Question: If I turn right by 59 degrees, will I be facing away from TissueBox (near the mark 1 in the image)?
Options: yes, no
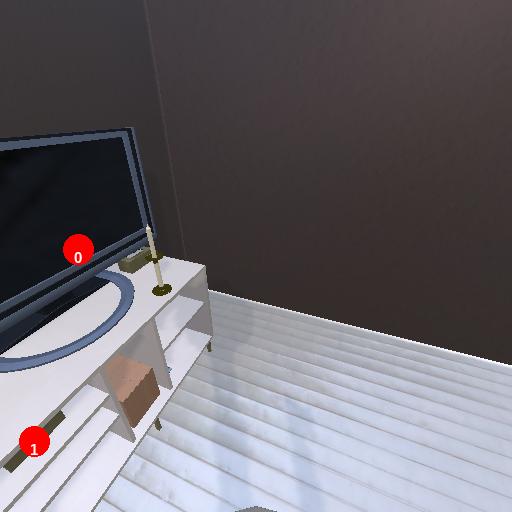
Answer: yes